Question: I have an ASP.NET site which has a Ajax Control Toolkit Animation Extender to animate a div flying out. The div contains a simple treeview.
When the user selects a node in the treeview a protected sub is fired which sets the source of an IFRAME on the page to another aspx page:
'''
Protected Sub TreeView1_SelectedNodeChanged(ByVal sender As Object, ByVal e As System.EventArgs) Handles TreeView1.SelectedNodeChanged
if1.Attributes.Add("src", "Open.aspx")
if1.Style.Add("z-index", "-1")
if1.Style.Add("position", "absolute")
End Sub
'''
In the open.aspx page I am simply reading the PDF file into a byte stream:
'''
Protected Sub Page_Load(ByVal sender As Object, ByVal e As System.EventArgs) Handles Me.Load
Response.Clear()
Response.ContentType = "application/pdf"
Dim xByteStream(1) As Byte
Dim b = File.ReadAllBytes(Server.MapPath("reportFrameset.pdf"))
Response.BinaryWrite(b)
Response.End()
End Sub
'''
The problem I am having is before the iframe loads the PDF the div appears on top of the iframe but as soon as the iframe calls open.asmx and the pdf is opened then the div appears behind the iframe.

I have tried putting the two components (link button + menu div and iframe) inside two different div's and setting them to position: absolute or relative and setting the z-index of -1 for the iframe div and 999 for the link button + menu div however this doesn't seem to have changed anything.
'''
<div style="position:absolute; top:50px; left:20px; z-index:-1; width:400px; height:300px;">
<iframe id="if1" name="if1" width="100%" height="50px" runat="server">
</iframe>
</div>
'''
So what I am wanting is for the menu to appear on top of the iframe which has a PDF loaded.
If it helps I have uploaded a copy of the website project to DropBox, it is in Visual Studio 2008 format: <URL>
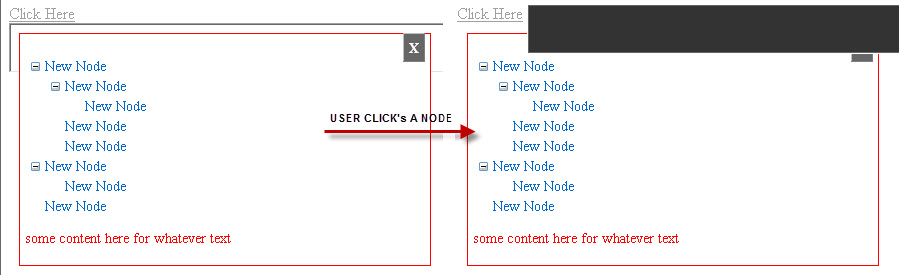
Answer: After posting the question I came across <URL>.
The solution provided by Jordan Gray worked for my test site, when implementing it in my actual site with other CSS and elements it didn't work. I have spent far too much time on this so have gone for a much simpler solution.
Thanks San for your time in helping me.